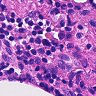
Metastatic tissue present: no